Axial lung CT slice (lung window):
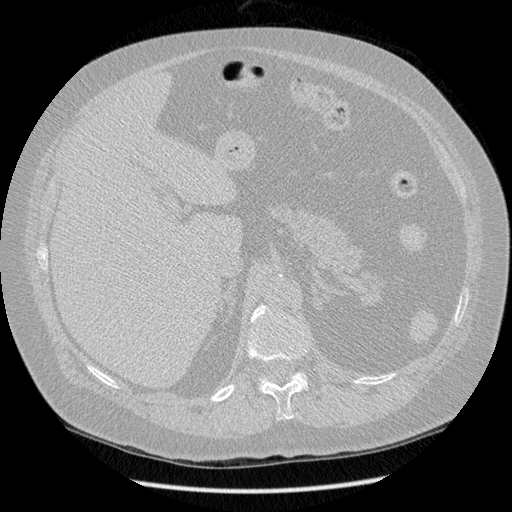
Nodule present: no